Question: How can I create ASP.NET TreeView nodes as Table from C#? Like this:

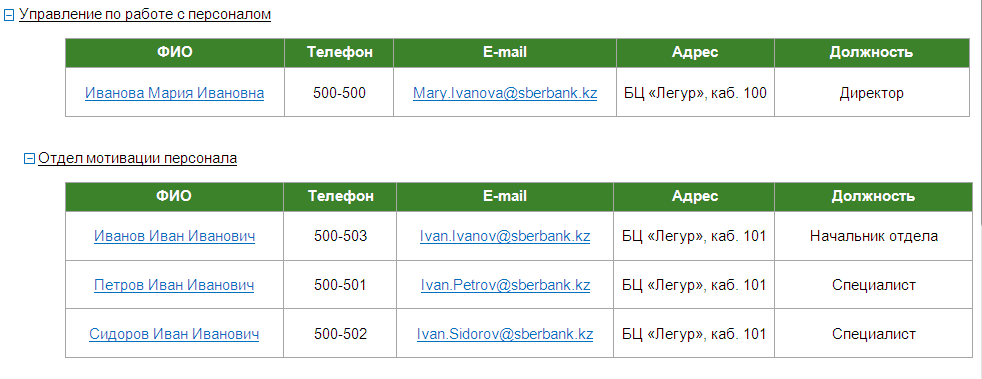
Answer: You could bind the Treeview's datasource to a Gridview, Listview, or Repeater.